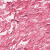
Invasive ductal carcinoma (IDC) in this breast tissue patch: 0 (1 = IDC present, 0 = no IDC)